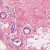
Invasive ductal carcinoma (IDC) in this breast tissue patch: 0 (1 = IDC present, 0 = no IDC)